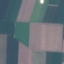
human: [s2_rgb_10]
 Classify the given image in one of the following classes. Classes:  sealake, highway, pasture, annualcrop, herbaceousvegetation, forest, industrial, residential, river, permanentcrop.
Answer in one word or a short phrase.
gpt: AnnualCrop